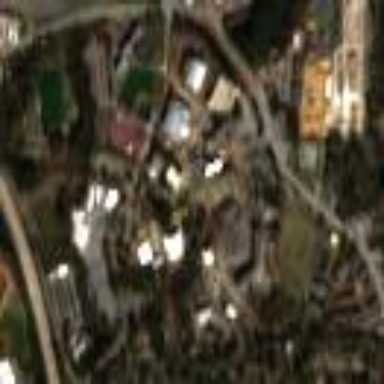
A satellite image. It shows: University.